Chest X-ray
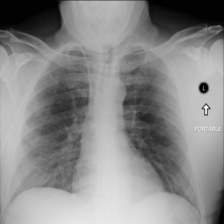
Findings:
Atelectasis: negative
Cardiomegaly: negative
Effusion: negative
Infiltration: negative
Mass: negative
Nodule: negative
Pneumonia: negative
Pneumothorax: negative
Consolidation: negative
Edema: negative
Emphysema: negative
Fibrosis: negative
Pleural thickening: negative
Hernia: negative